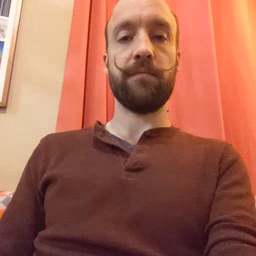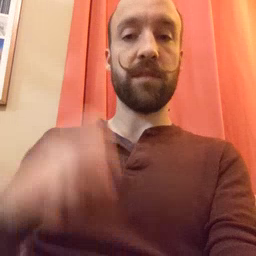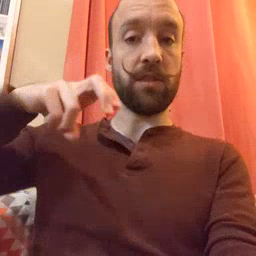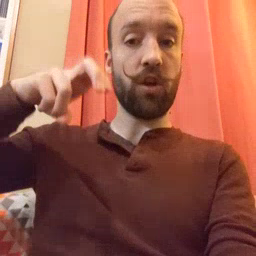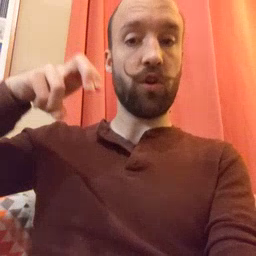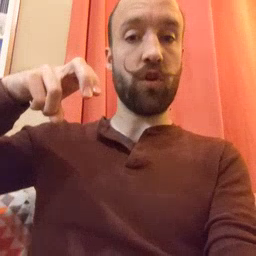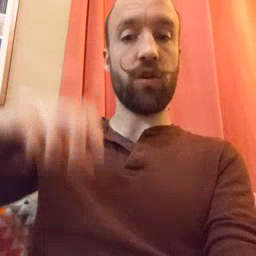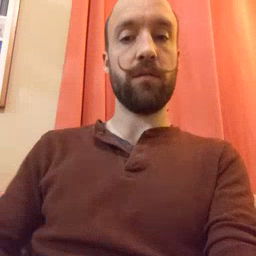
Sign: chair